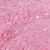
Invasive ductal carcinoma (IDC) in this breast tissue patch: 0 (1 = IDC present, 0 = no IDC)